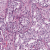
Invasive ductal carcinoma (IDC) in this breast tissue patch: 1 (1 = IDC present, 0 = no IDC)